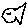
Label: fish